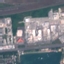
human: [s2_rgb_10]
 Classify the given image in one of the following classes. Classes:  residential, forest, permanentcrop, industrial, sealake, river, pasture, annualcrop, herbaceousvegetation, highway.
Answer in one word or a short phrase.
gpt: Industrial